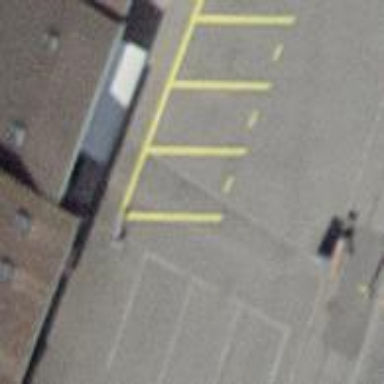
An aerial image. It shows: Diagonal street-side parking available in the area.